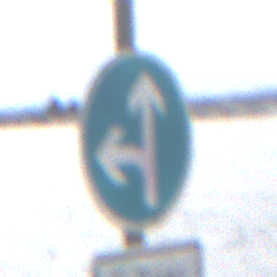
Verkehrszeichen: VorgeschriebeneFahrtrichtungGeradeausOderLinks
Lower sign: BesondereFahrzeugeUndTransportgueter13
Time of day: Midday
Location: Outdoor (Suburban)
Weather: Overcast
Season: NotSpecified
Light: Natural